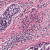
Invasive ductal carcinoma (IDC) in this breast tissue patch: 1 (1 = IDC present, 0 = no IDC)